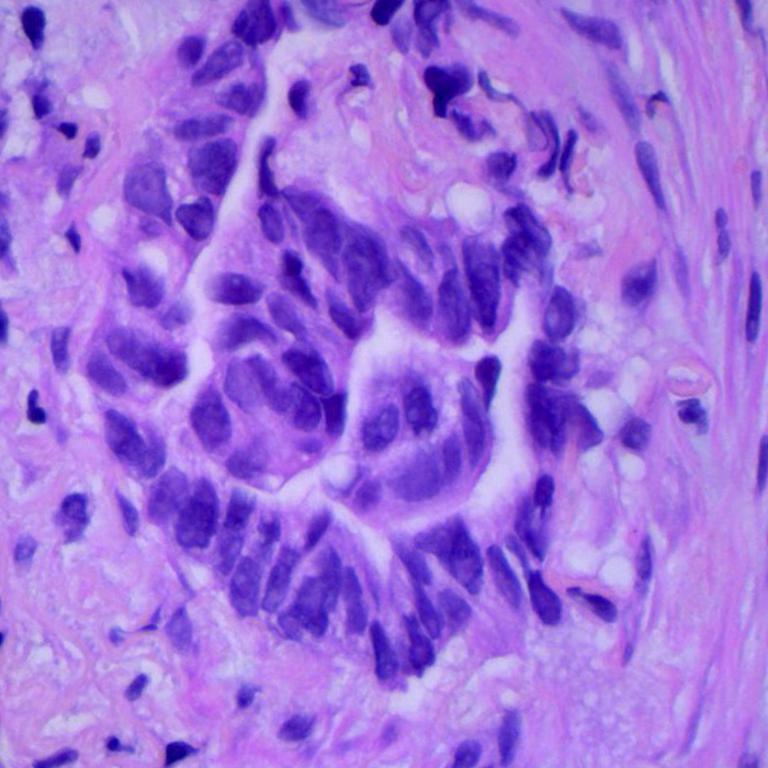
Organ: lung
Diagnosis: adenocarcinomas